Question: I need help with Multi-Device Hybrid Apps
I currently get the following error when attempting to run a hybrid app using the new cordova ctp for Visual Studio 2013 Ultimate.
C:\Users\Juan David.cordova\lib\android\cordova\3.4.0\bin\create.bat: Command failed with exit code 1
And...
El comando ""C:\Users\Juan David\AppData\Roaming\npm\node_modules\vs-mda\vs-cli" prepare --platform Android -- configuration Debug --projectDir . --projectName "VisualStudioOnlineExplorer"" salio con el codigo 8.

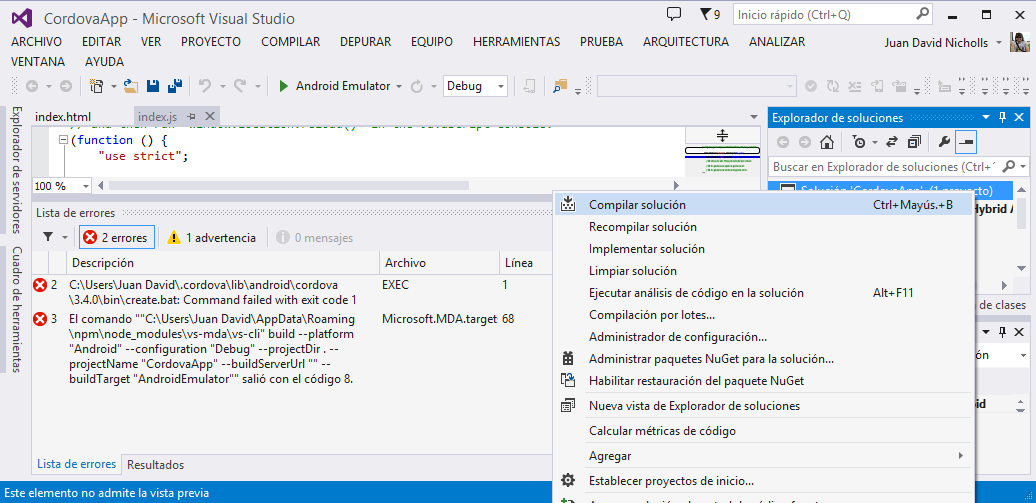
Answer: The problem is you have spaces in your project path. This is a <URL>.
The current workaround is to have a user on the machine without spaces in the path.